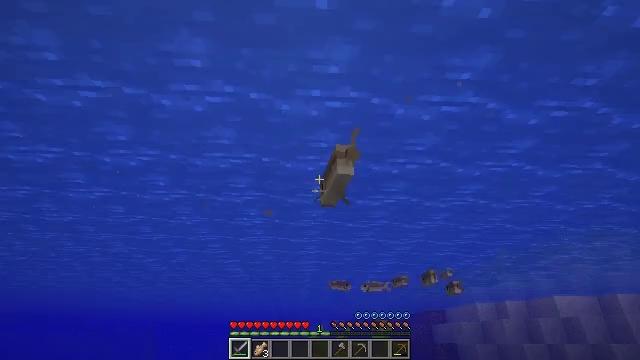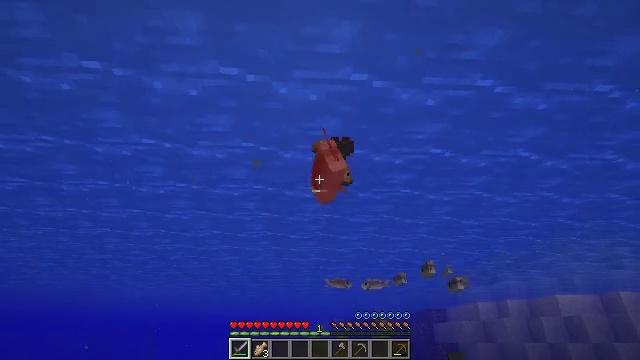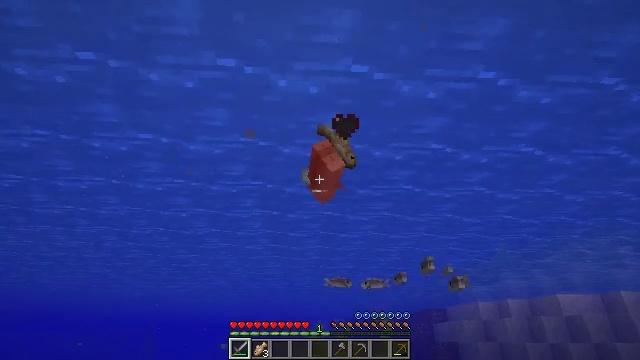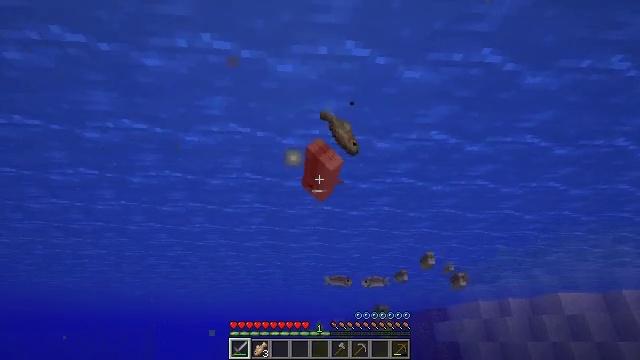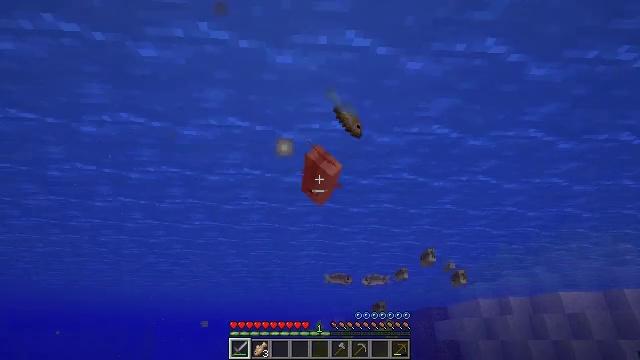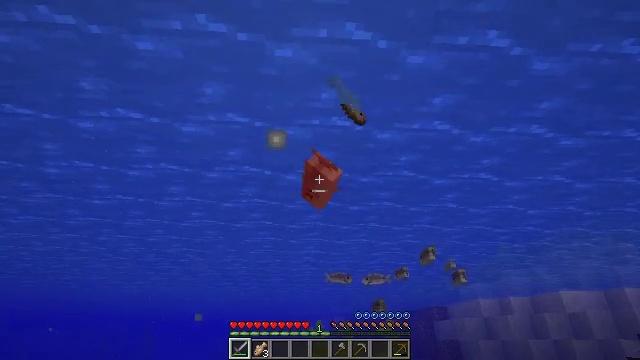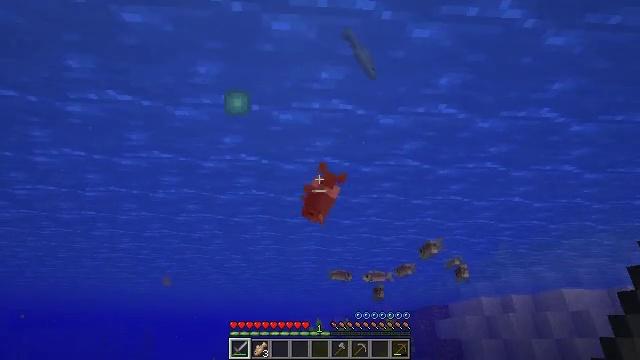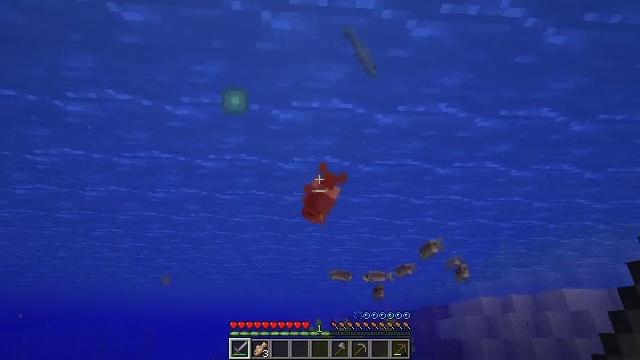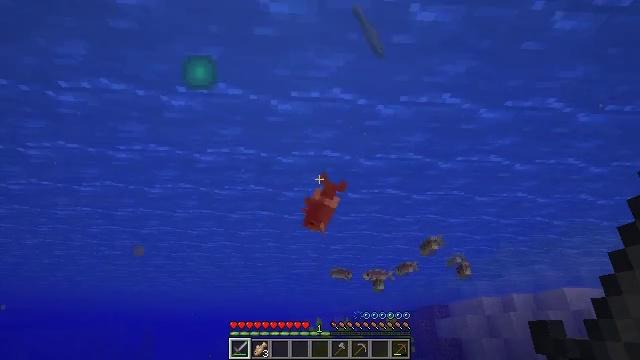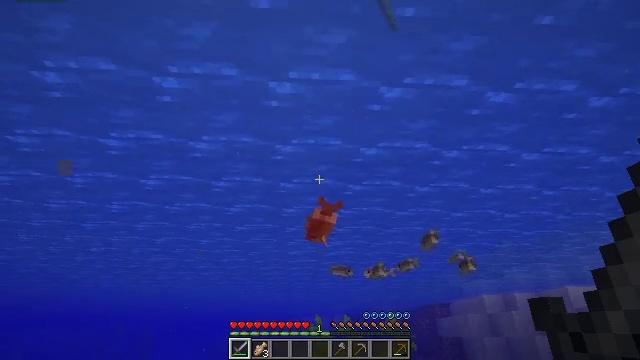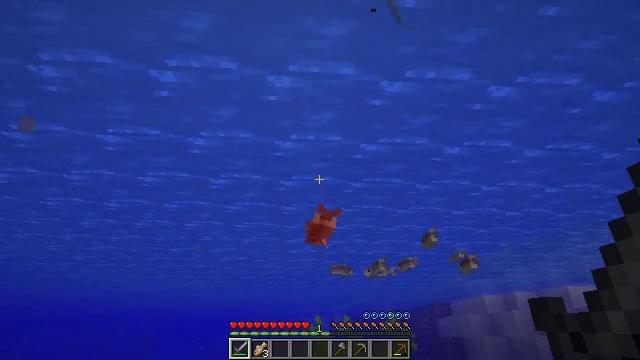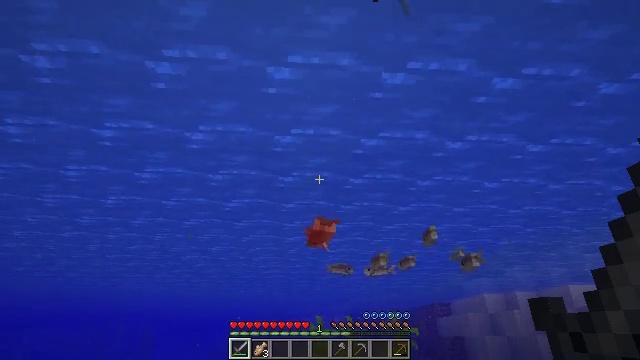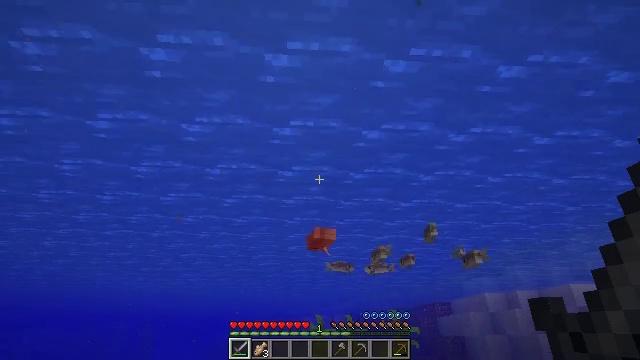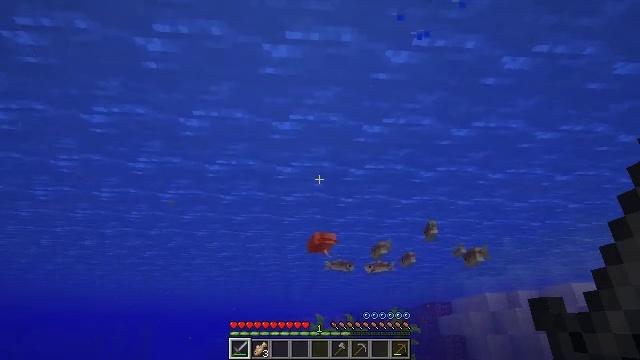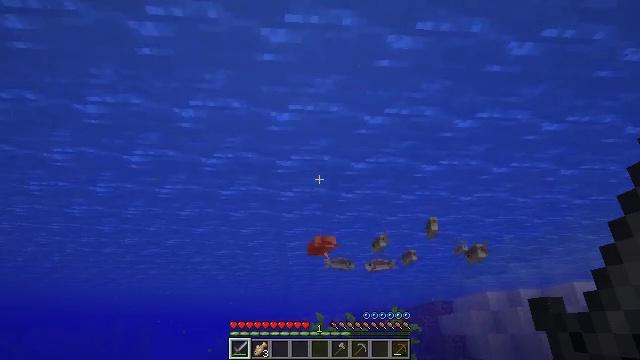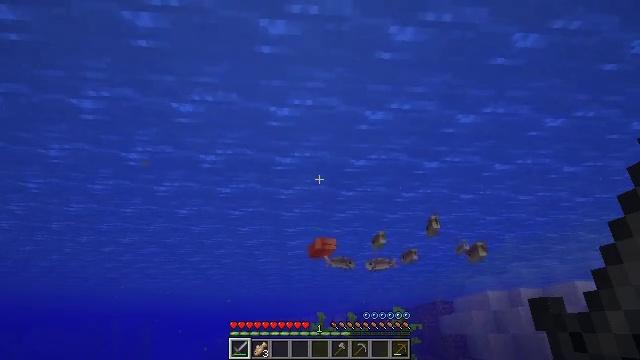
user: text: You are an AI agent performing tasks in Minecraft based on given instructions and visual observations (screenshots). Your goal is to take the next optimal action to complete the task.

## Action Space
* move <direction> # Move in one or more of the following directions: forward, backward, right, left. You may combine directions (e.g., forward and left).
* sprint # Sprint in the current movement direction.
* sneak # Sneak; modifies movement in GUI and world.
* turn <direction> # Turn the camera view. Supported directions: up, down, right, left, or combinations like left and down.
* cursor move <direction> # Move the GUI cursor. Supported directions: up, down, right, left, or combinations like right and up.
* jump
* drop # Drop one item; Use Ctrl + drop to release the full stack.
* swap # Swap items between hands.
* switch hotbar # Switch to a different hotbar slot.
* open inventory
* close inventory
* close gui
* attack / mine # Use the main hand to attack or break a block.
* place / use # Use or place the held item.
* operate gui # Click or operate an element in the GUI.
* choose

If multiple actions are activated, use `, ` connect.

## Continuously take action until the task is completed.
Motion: motion action
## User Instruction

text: Break kelp blocks underwater.
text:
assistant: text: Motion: move forward
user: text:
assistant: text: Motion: move forward
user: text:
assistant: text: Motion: move forward
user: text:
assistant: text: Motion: move forward
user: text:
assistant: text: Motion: move forward
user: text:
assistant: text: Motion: move forward
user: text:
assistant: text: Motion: move forward
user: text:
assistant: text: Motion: move forward
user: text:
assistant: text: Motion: move forward
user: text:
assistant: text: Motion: move forward
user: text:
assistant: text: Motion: move forward
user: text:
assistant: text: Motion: move forward
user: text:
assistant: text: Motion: move forward
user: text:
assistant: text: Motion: move forward
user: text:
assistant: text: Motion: move forward, jump
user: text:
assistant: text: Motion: move forward, jump
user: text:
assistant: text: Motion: move forward, jump
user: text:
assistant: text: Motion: move forward, turn right and down, jump
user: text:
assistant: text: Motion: turn right and down, jump
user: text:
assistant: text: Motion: turn right and down, jump
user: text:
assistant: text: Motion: jump
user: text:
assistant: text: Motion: jump
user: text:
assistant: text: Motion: move right, jump
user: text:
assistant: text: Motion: move right, turn down, jump
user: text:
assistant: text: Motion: move right, turn down, jump
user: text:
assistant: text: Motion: move forward and move right, turn left and down, jump
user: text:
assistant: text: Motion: move forward and move right, turn left and down, jump
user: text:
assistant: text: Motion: move forward and move right, turn left and down, jump
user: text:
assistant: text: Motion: move forward and move right, turn left and down, jump
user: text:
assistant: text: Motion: move forward and move right, turn left and down, jump